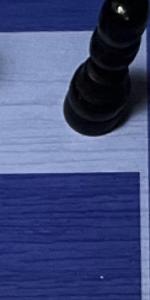
Label: Empty